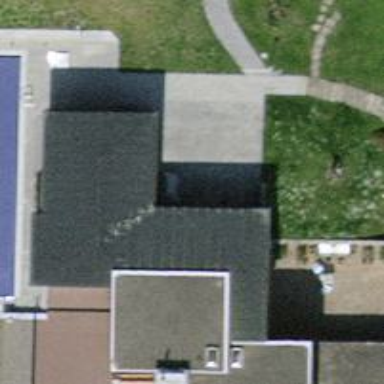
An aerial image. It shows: Building.